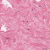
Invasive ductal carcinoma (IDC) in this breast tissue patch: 0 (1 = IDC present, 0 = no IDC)